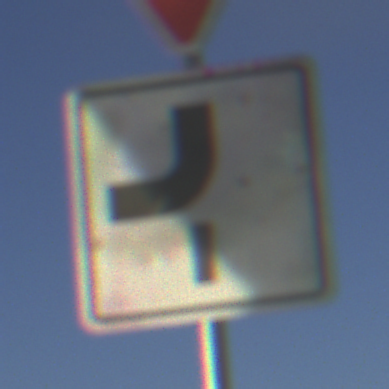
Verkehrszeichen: VerlaufVorfahrtsstrasse7
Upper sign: VorfahrtGewaehren
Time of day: SunriseSunset
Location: Outdoor (Nature)
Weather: PartlyCloudy
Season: NotSpecified
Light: Natural